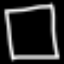
Label: square